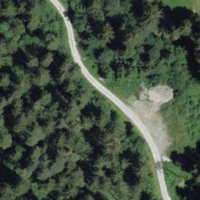
EUNIS habitat code: 43
Species observed at this site:
Tussilago farfara